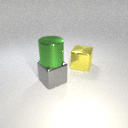
large gray metal cube in front of large yellow metal cube